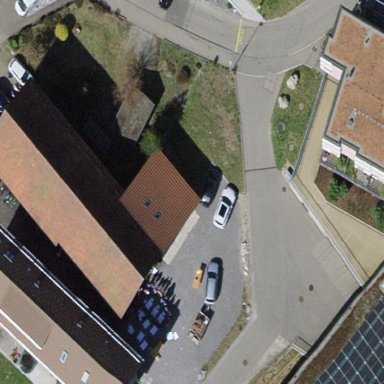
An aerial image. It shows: Gabled building.